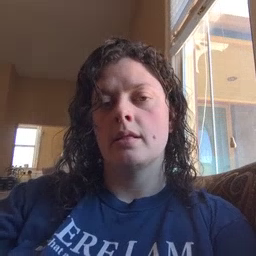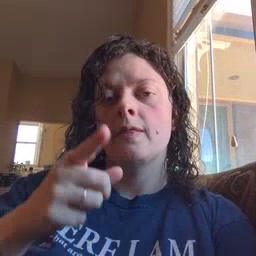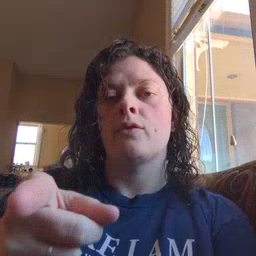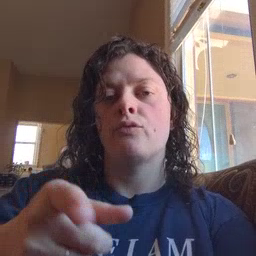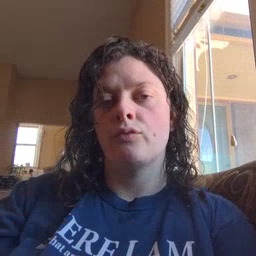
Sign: there